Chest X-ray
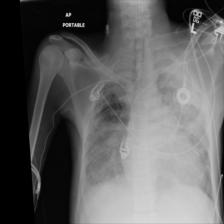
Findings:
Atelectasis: negative
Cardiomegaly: negative
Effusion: negative
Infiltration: positive
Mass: negative
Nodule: negative
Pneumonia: negative
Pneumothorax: negative
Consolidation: negative
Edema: negative
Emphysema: negative
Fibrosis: negative
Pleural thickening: negative
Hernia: negative